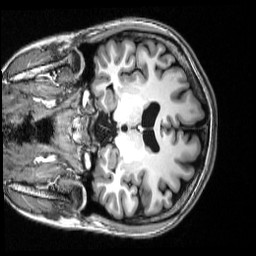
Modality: T1w
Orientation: coronal
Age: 21
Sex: female
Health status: healthy
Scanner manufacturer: siemens
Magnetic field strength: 3 T
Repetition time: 2.53 s
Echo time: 0.00339 s